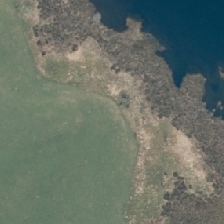
Land cover: herbaceous_freshwater_vege